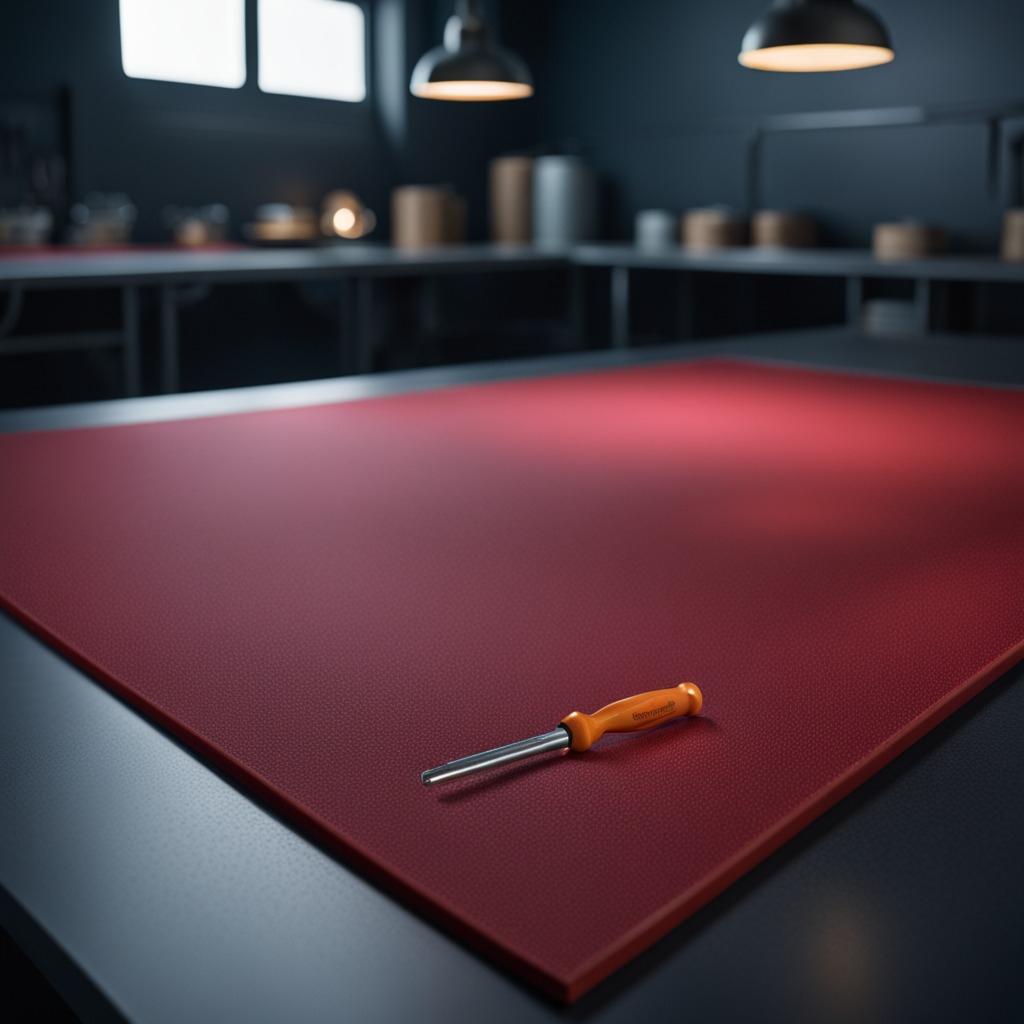
A screwdriver lies on a clean granite tabletop covered with a red rubber mat inside a workshop at night dim ambient light soft shadows worn but beneath the mat